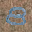
Label: 8